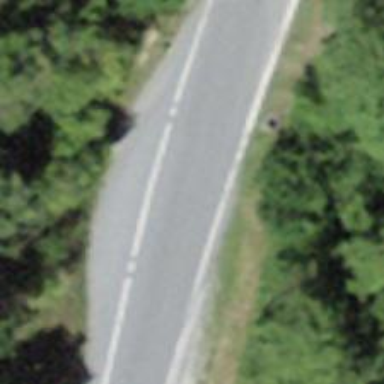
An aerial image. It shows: Passing place on the road.